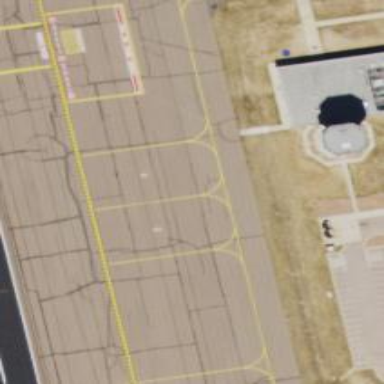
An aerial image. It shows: View of taxiway at the airport.